Aerial crown-view tile of a tropical tree (Barro Colorado Island, Panama), acquired 20250818:
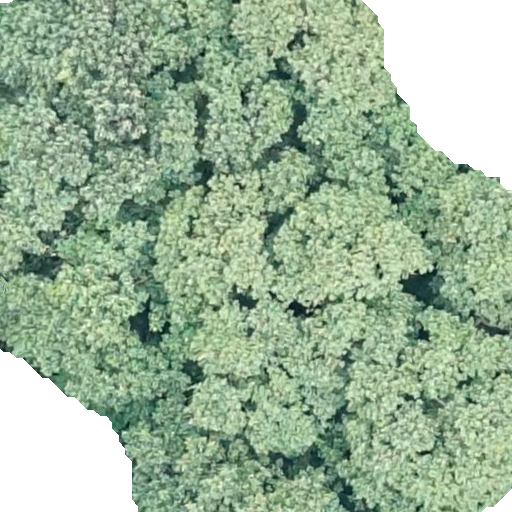
Species: Hieronyma alchorneoides
GBIF accepted scientific name: Hieronyma alchorneoides
Crown area: 441.561 m²